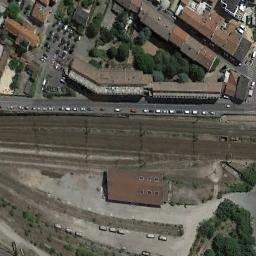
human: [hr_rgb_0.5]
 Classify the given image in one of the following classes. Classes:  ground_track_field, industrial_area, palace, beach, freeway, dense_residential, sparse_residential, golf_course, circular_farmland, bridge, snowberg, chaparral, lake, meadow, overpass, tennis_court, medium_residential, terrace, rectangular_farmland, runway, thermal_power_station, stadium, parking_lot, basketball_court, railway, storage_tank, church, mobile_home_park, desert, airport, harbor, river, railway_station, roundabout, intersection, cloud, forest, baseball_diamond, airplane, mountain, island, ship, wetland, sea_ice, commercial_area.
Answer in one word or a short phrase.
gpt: railway